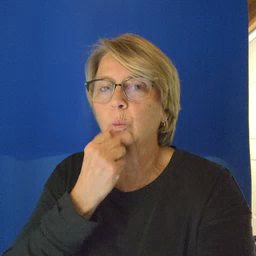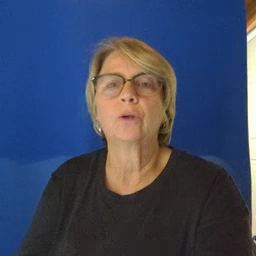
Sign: underwear